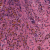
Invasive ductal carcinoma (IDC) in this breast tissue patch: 0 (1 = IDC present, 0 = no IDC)